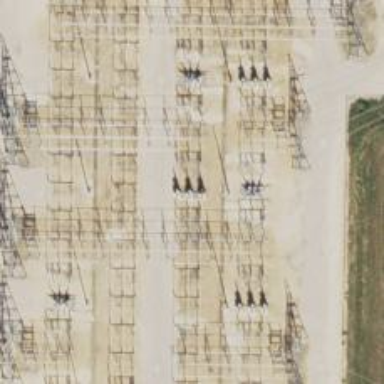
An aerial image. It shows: Switch used for power control.